Question: I have this result in App Stats for AppEngine, and I can't work it out, it looks like each part performs ok, but there is a huge gap. Any Ideas?

Context:
It's a registration system, it checks if the username/email already exists, send an email to the user, puts the data into the database.
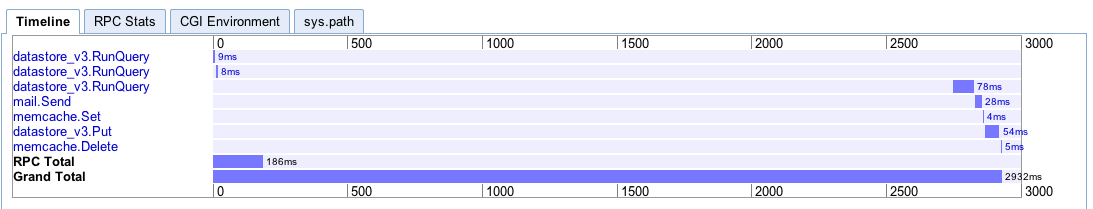
Answer: Appstats only shows the timing of the GAE API/RPC calls. It's quite possible that all the time is spent in your code, or another library you use that isn't waiting for GAE RPC calls. You have to analyse performance of that code on your own.